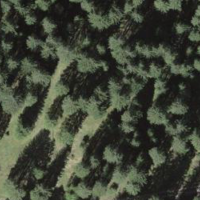
EUNIS habitat code: 43
Species observed at this site:
Stellaria nemorum